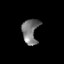
Tissue: lung
Cell type: Others
Senescence score: 0.1734
Nuclear area (px): 396
Mean DAPI intensity: 118.649